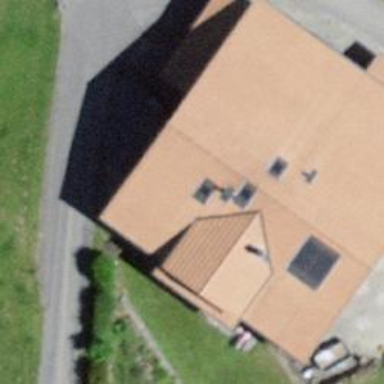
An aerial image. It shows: Farm building.